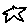
Label: star